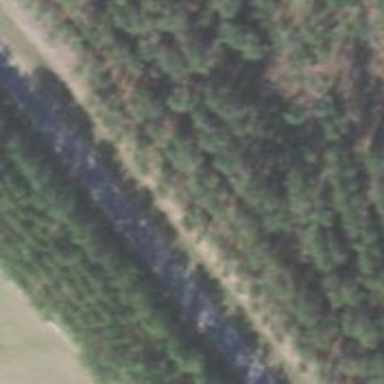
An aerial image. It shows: Forest dominated by needle-leaved trees.